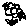
Label: flower